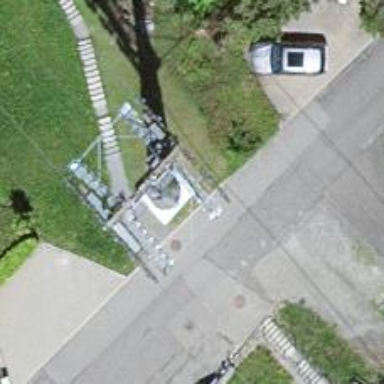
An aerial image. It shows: Pylon used for aerialway.